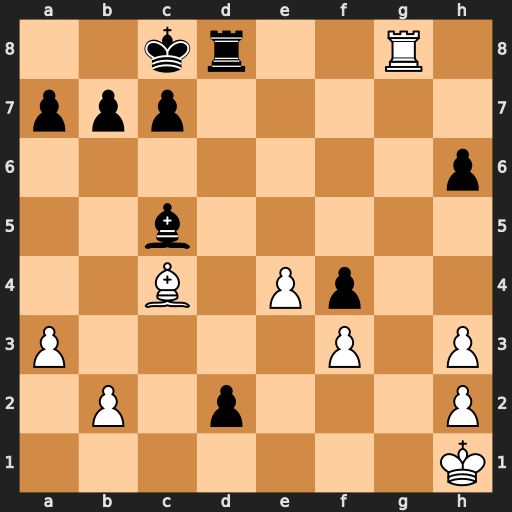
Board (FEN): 2kr2R1/ppp5/7p/2b5/2B1Pp2/P4P1P/1P1p3P/7K
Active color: w
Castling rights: -
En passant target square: -
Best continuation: Be6+ Kb8 Rxd8#